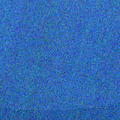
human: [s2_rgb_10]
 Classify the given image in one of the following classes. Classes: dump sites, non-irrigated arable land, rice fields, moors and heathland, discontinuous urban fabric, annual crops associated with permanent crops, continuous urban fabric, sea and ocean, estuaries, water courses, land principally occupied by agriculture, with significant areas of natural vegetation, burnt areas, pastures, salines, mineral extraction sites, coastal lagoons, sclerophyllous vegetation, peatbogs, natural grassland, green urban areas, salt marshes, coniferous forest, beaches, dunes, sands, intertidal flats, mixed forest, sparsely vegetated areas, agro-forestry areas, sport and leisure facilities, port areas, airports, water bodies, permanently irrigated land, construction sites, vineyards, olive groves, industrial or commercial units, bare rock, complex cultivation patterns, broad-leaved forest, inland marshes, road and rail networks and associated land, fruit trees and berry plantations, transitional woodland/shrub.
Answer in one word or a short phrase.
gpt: water bodies